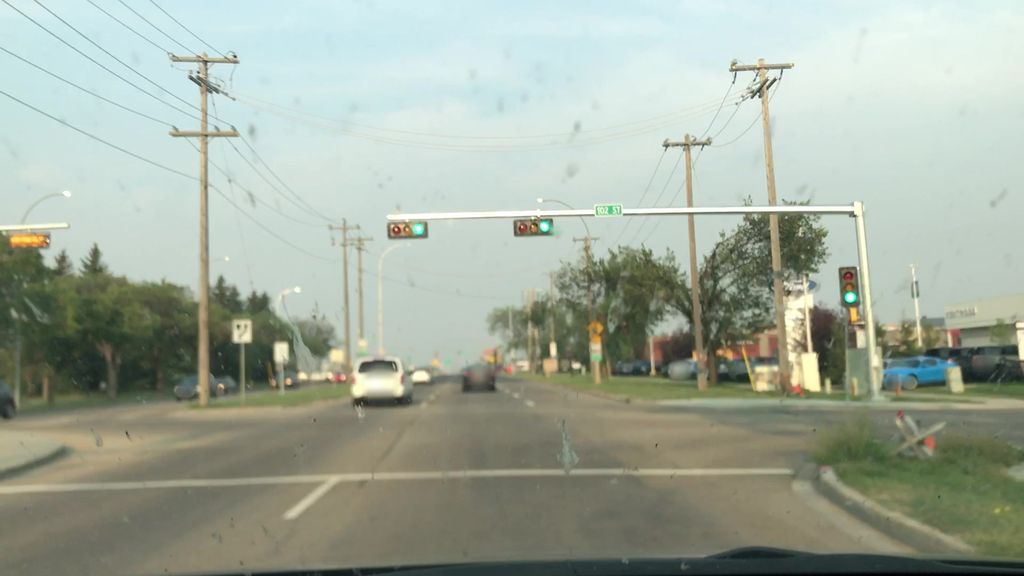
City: edmonton